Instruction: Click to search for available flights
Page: home
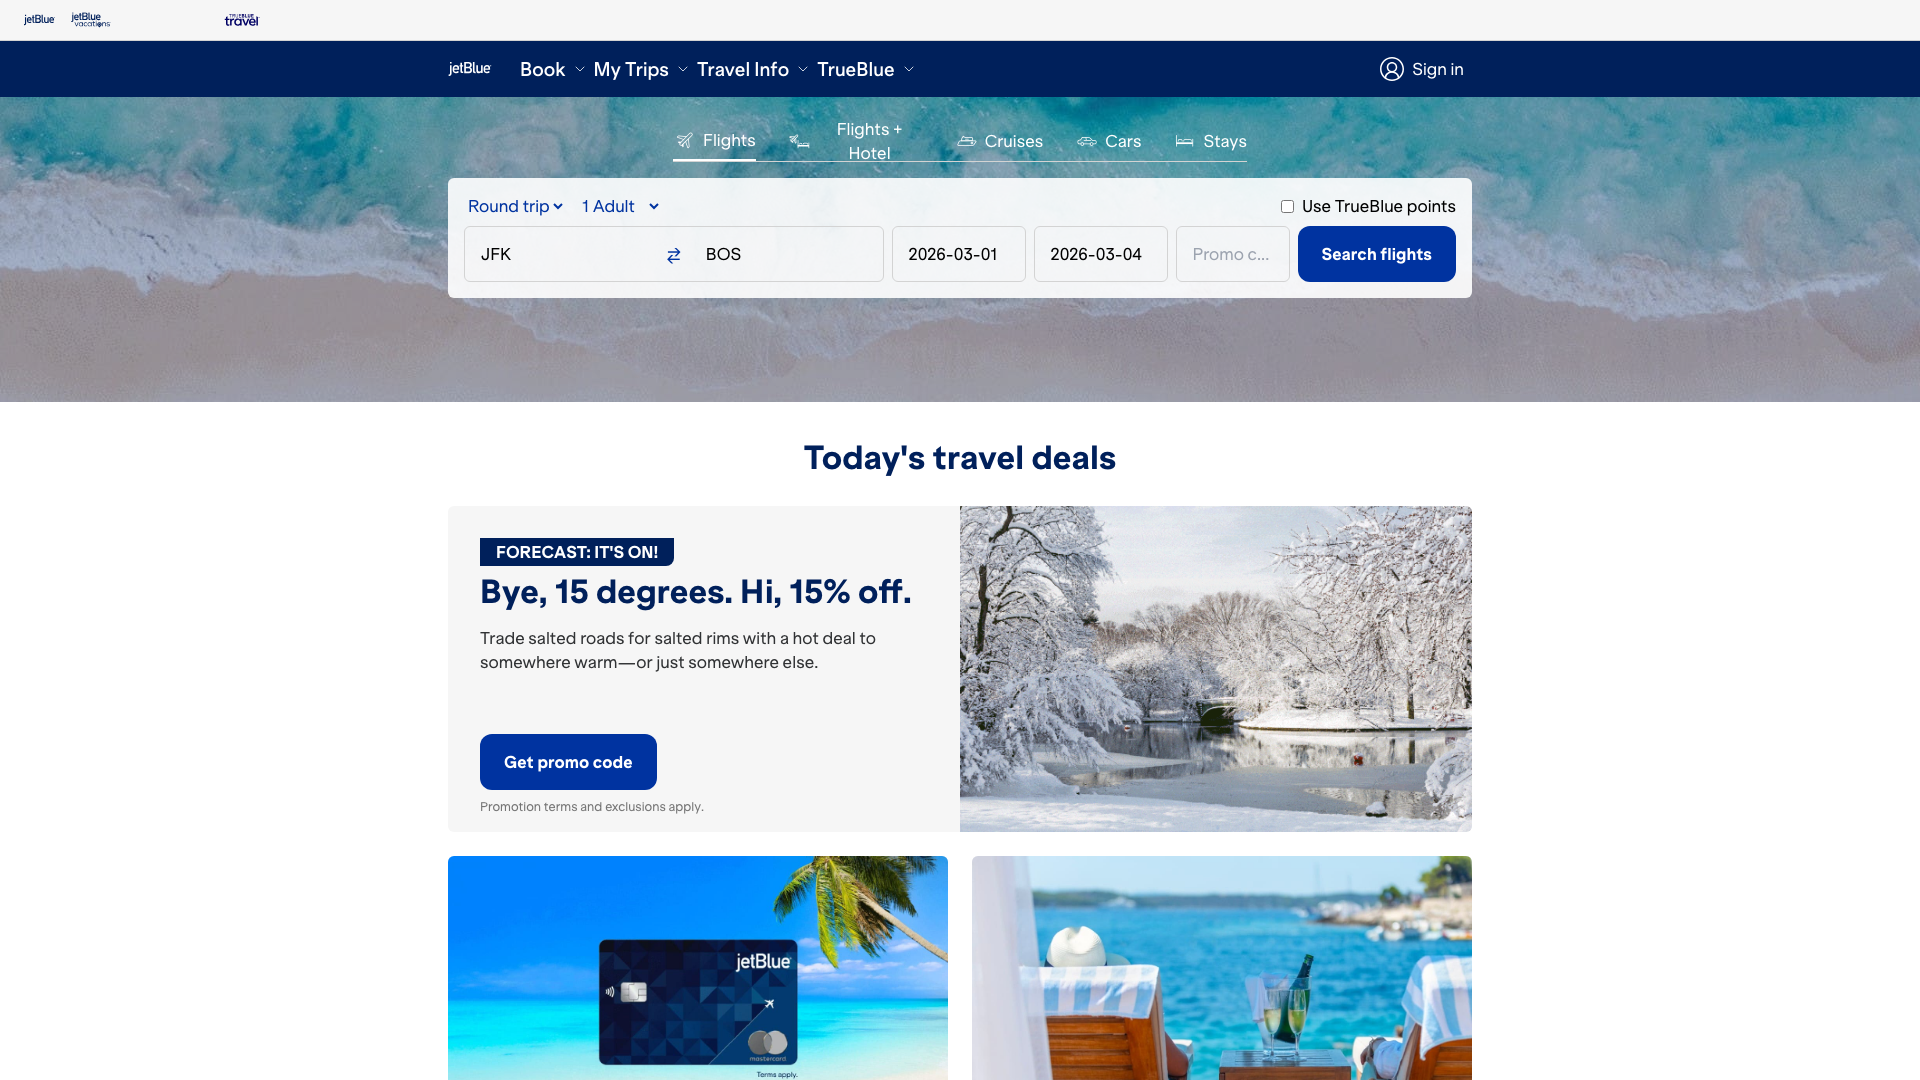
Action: click